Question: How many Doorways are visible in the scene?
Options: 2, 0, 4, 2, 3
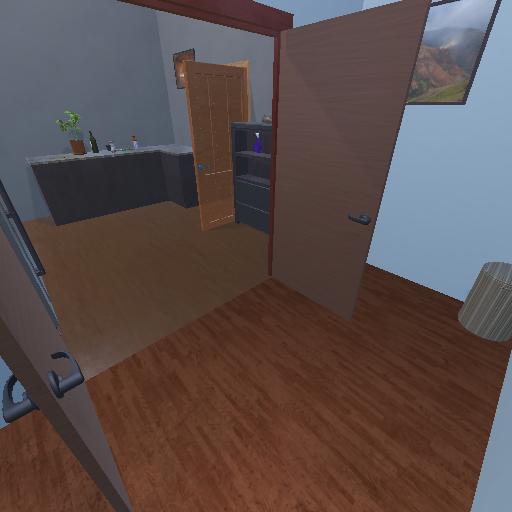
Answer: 2